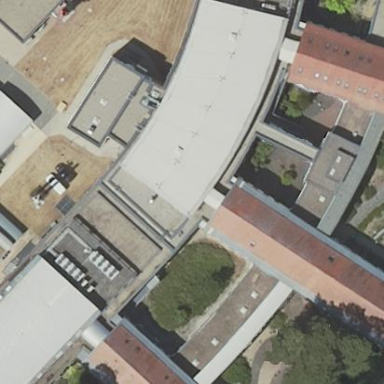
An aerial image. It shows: Hospital building with flat roof.